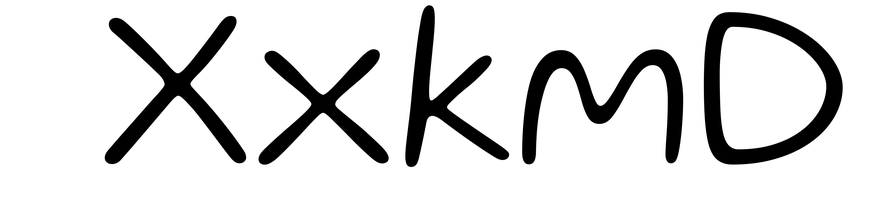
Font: Gluten_ExtraLight